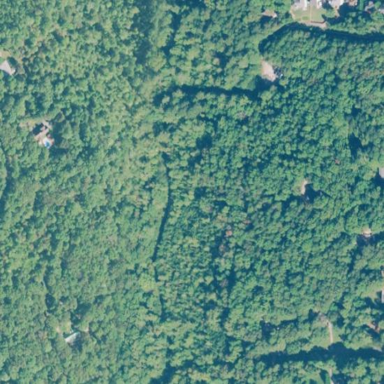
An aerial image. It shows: Mixed woodland area with variety of leaf types and cycles.